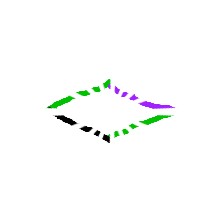
Shape: rhombus